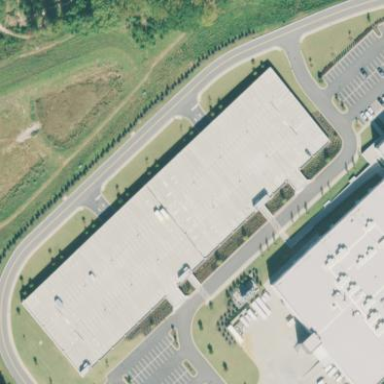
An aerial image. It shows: Industrial building.